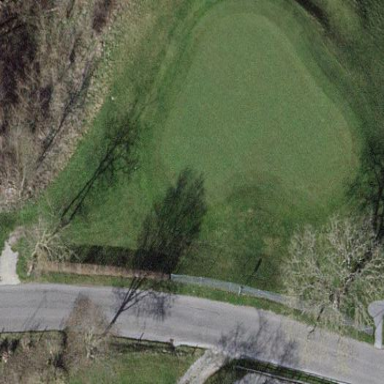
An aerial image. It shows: Golf green pitch on grass land. It is designated for the sport of golf.